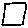
Label: square